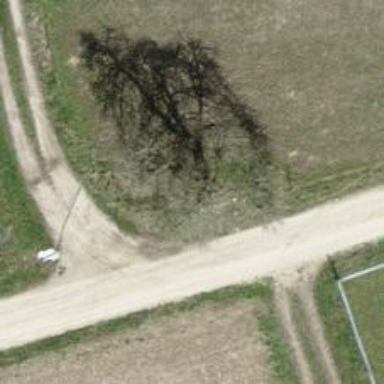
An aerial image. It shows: Single tag "natural: tree."